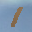
Label: 1